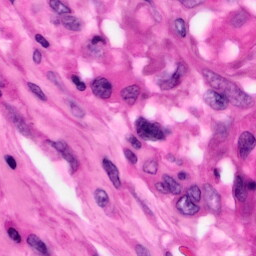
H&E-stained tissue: Pancreatic